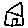
Label: house